Question: I'm trying to get some data from a JSON content(in my data.swift file) and assign it to "comments". Anyone know whats going wrong here and how I can fix it? Seems like a syntax issue that I'm having trouble with.
The error I am getting:

'''
import UIKit
class CommentsTableViewController: UITableViewController {
var story = [String:AnyObject]()
var comments = [String:AnyObject]()
override func viewDidLoad() {
super.viewDidLoad()
comments = story["comments"]
tableView.estimatedRowHeight = 140
tableView.rowHeight = UITableViewAutomaticDimension
}
'''
It's not liking the 'comments = story["comments"]' part.
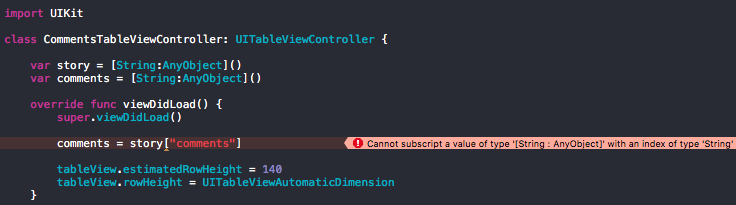
Answer: There is an error in your code, but the error message you're seeing is incorrect and misleading due to a Swift compiler bug. The actual error message should read: 'AnyObject is not convertible to [String:AnyObject]'.
'self.story["comments"]' returns an 'AnyObject'. To assign that value to 'self.comments' you must first typecast 'AnyObject' to the Dictionary type '[String:AnyObject]'.
For example:
'''
self.comments = self.story["comments"] as! [String:AnyObject]
'''